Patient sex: M
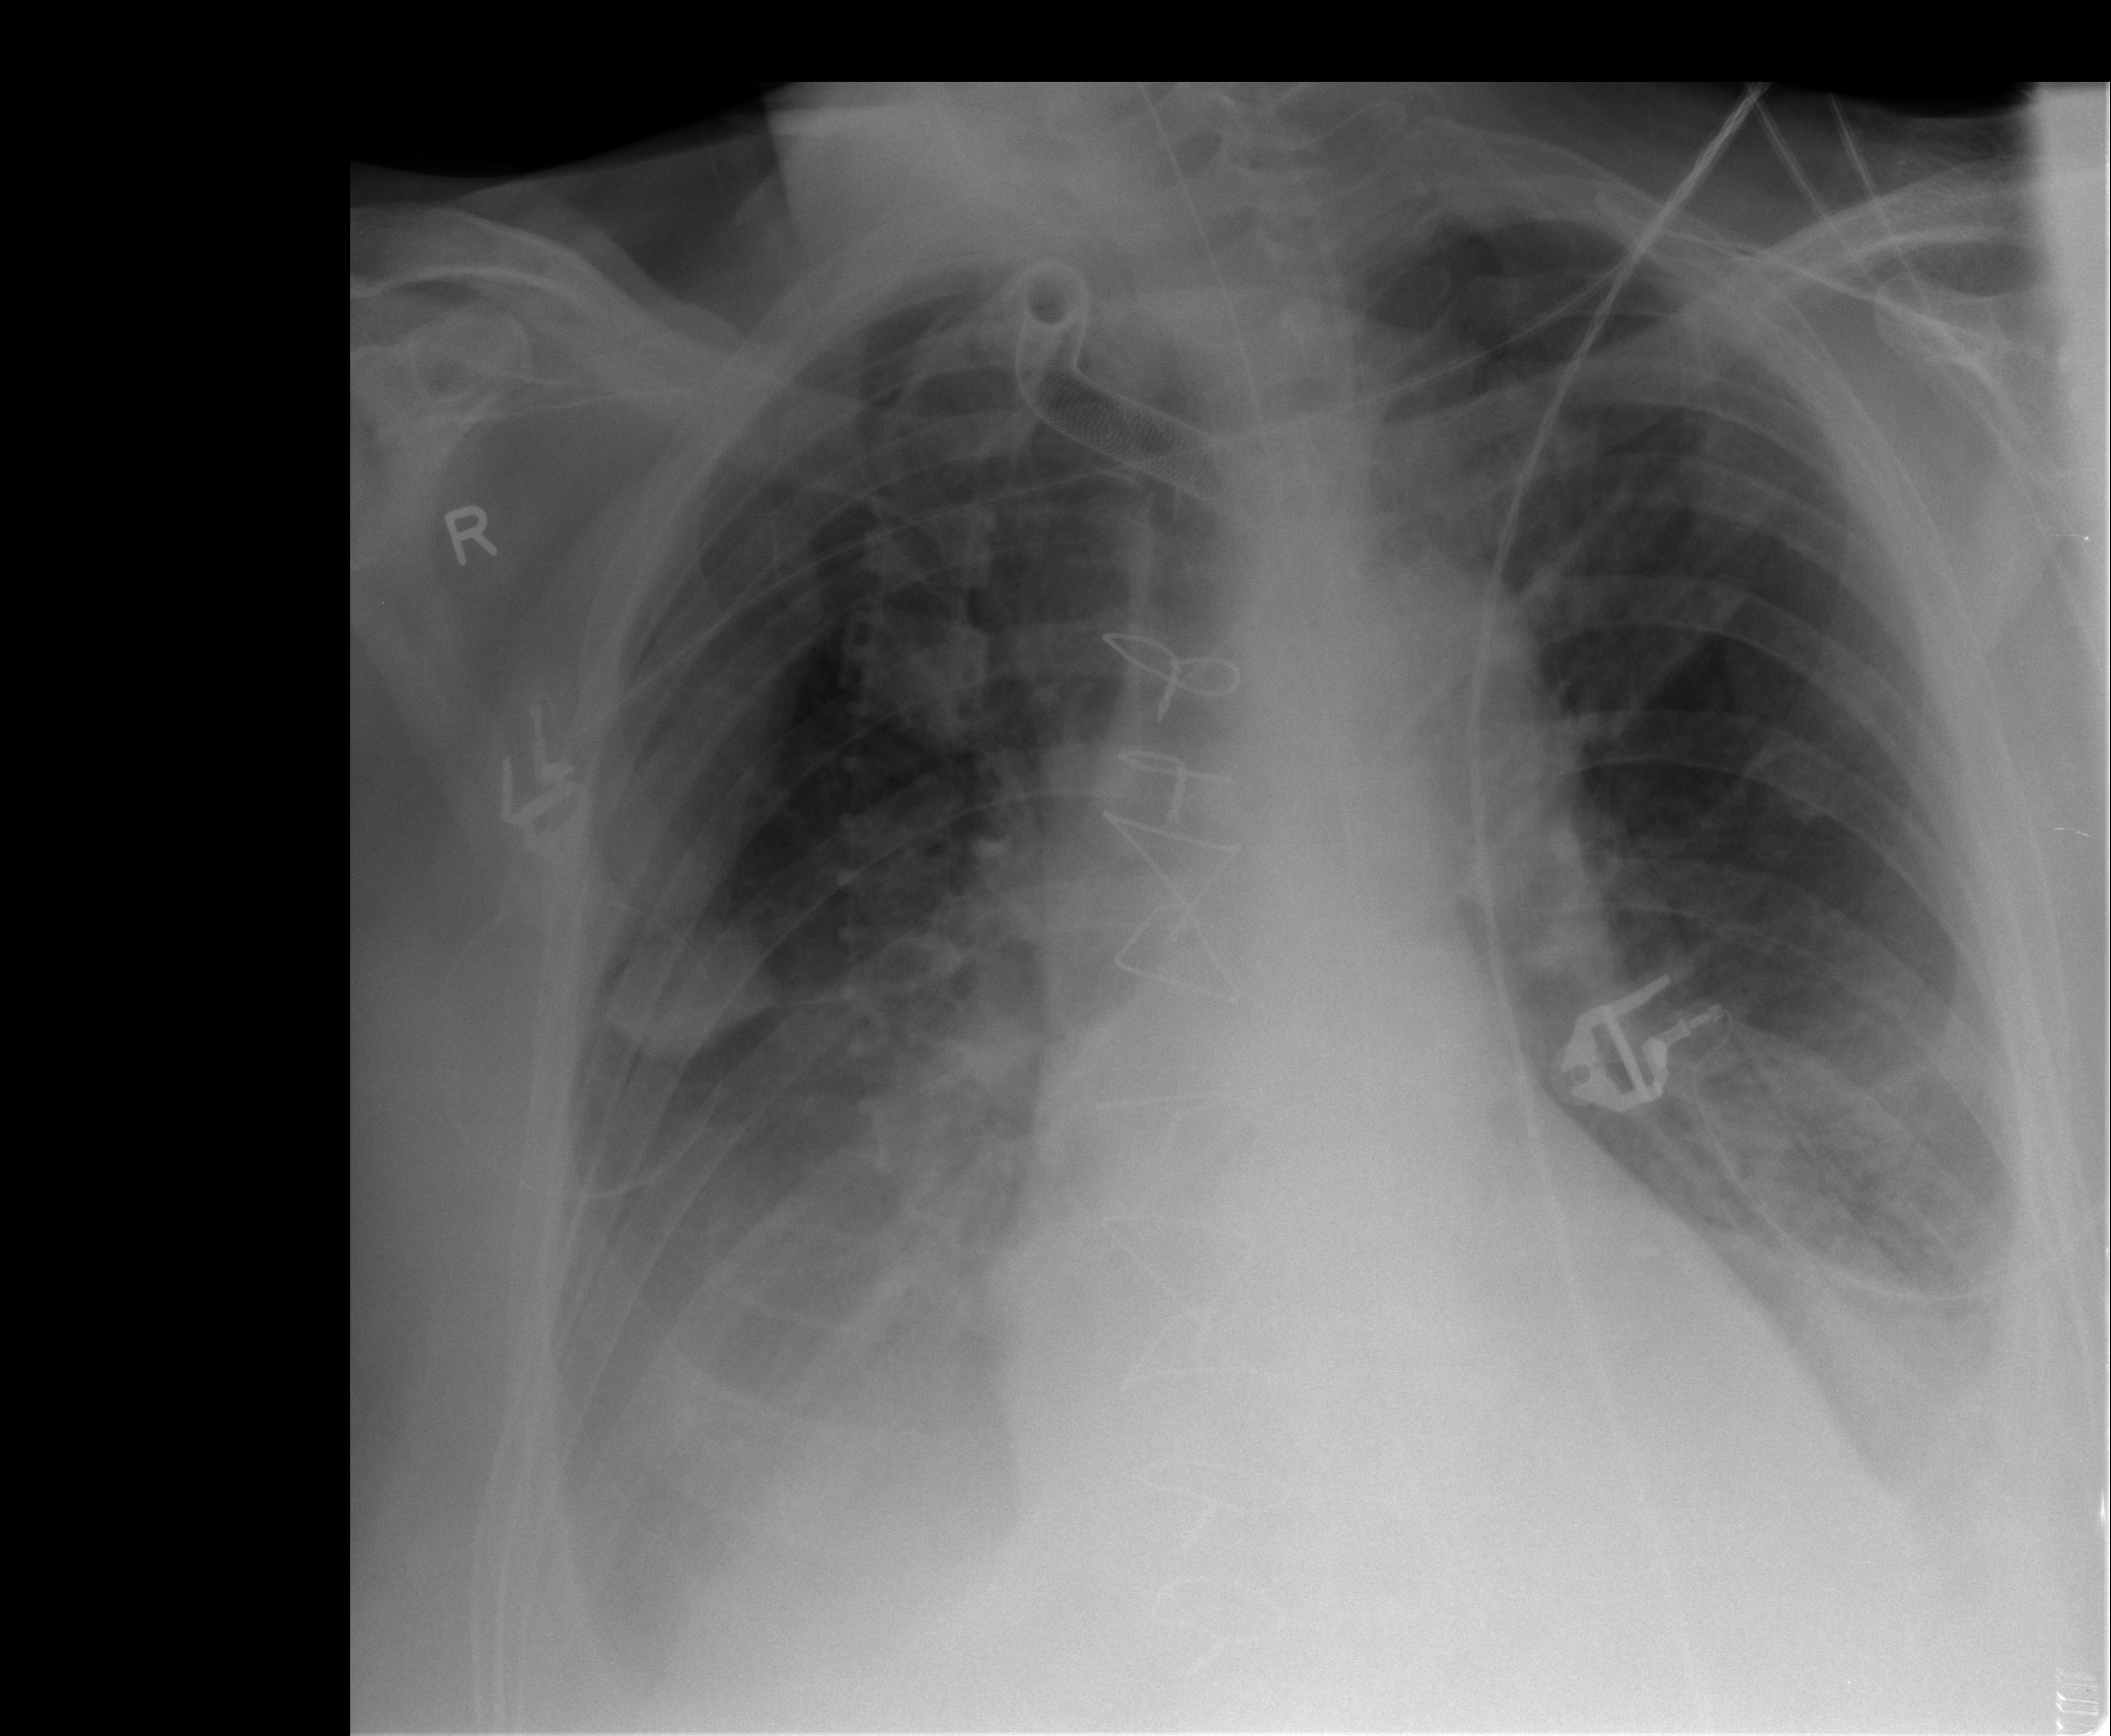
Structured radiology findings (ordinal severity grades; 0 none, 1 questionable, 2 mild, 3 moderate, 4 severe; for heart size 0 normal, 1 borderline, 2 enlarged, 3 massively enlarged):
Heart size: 2
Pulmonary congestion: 2
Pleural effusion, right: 2
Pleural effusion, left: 2
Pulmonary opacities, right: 0
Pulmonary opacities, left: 2
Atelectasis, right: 2
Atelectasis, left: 3